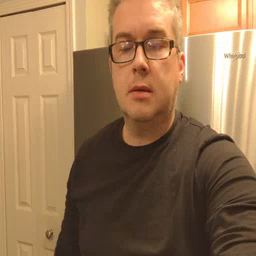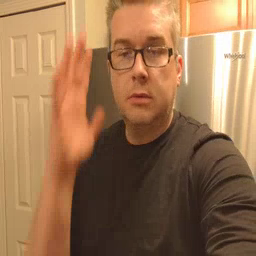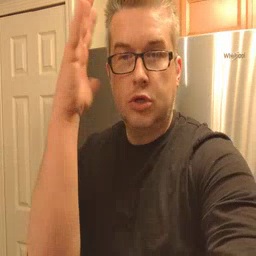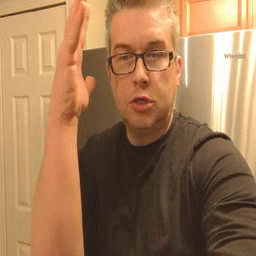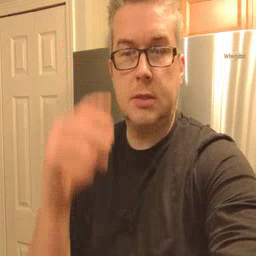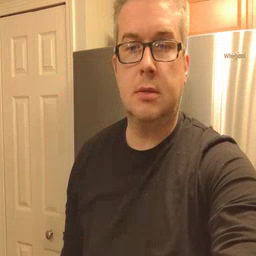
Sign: tree